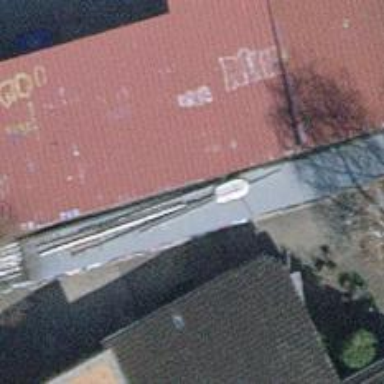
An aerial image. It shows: View of roof of building.